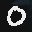
Label: 0